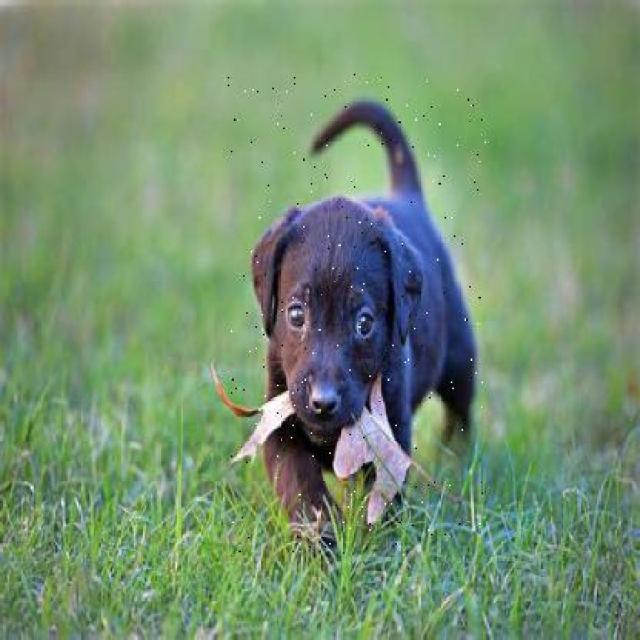
Healthy canine skin — no visible lesions, inflammation, or abnormalities. The skin and coat appear normal.